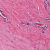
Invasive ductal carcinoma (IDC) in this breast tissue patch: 0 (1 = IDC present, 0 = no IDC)